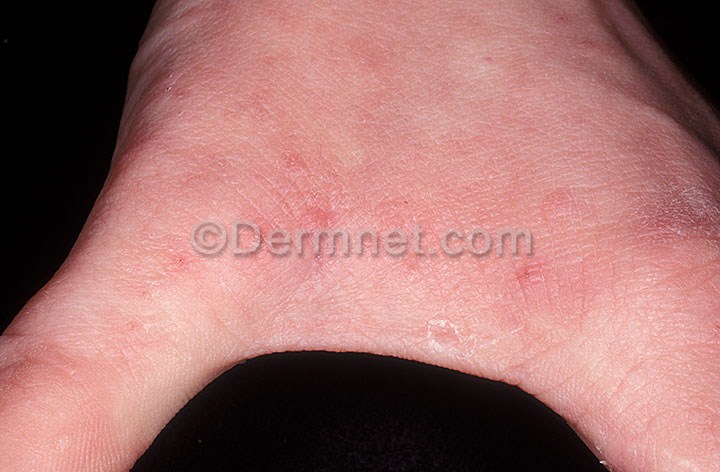
Disease: Scabies Lyme Disease and other Infestations and Bites